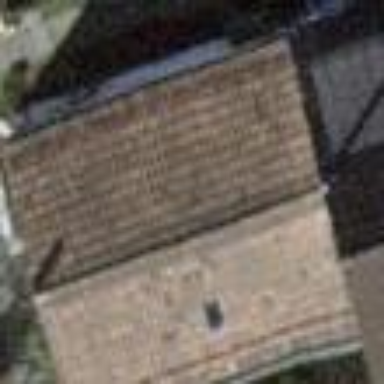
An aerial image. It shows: Building with pitched roof.